Aerial crown-view tile of a tropical tree (Barro Colorado Island, Panama), acquired 20250217:
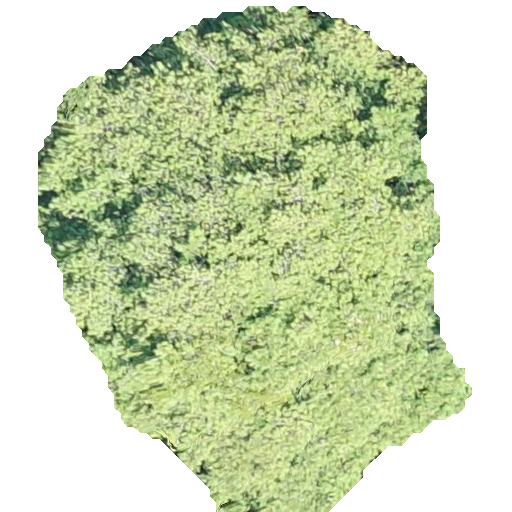
Species: Virola surinamensis
GBIF accepted scientific name: Virola surinamensis
Crown area: 236.51 m²